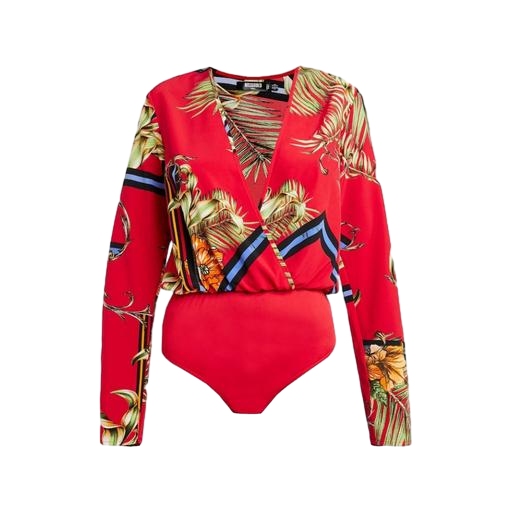
red floral-print top, tropical red color shirt, red tea blouse wrap front, white background